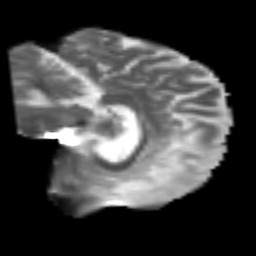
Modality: T2w
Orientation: sagittal
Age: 72
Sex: female
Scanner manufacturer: siemens
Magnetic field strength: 3 T
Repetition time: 4.987 s
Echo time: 0.0792 s